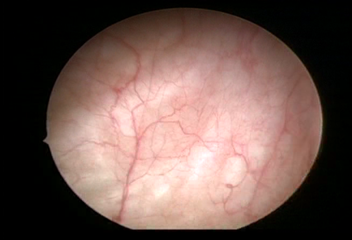
Modality: WLC
Class: Normal mucosa
Bladder cancer association: No